Breast ultrasound image
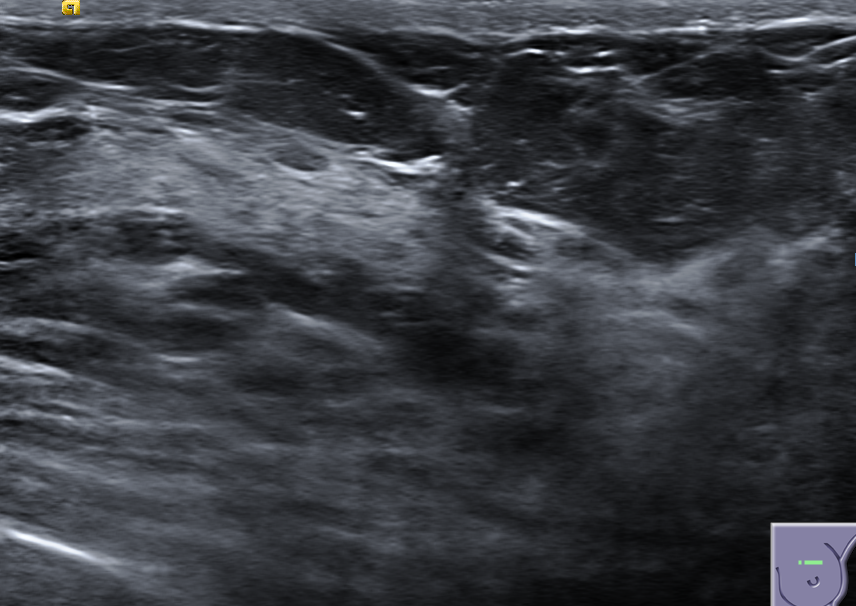
Diagnosis: normal